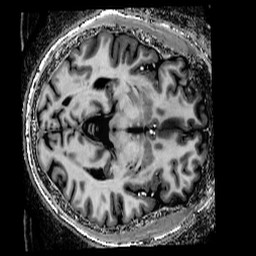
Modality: T1w
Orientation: axial
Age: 36
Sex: male
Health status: healthy
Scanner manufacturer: siemens
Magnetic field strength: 9.4 T
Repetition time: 9 s
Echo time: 0.0023 s